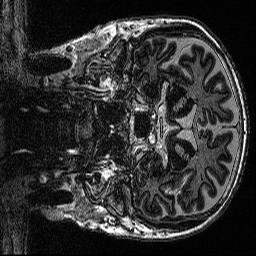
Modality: MP2RAGE
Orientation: coronal
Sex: male
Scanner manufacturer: siemens
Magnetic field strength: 3 T
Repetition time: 5 s
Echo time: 0.00292 s